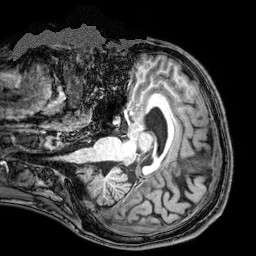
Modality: T1w
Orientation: coronal
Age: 20
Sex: male
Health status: ill
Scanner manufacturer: philips
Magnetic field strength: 3 T
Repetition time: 8.077 s
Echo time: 3.7 s